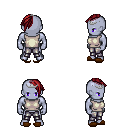
a pixel art fantasy rpg character, male body template, dark elf, purple skin, white sleeveless shirt, metal pants, brunette long mohawk hairstyle, silver tiara, brown slippers, four views (front, back, left, right), 2x2 character sprite sheet, small pixel art, hard edges, no anti-aliasing